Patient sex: M
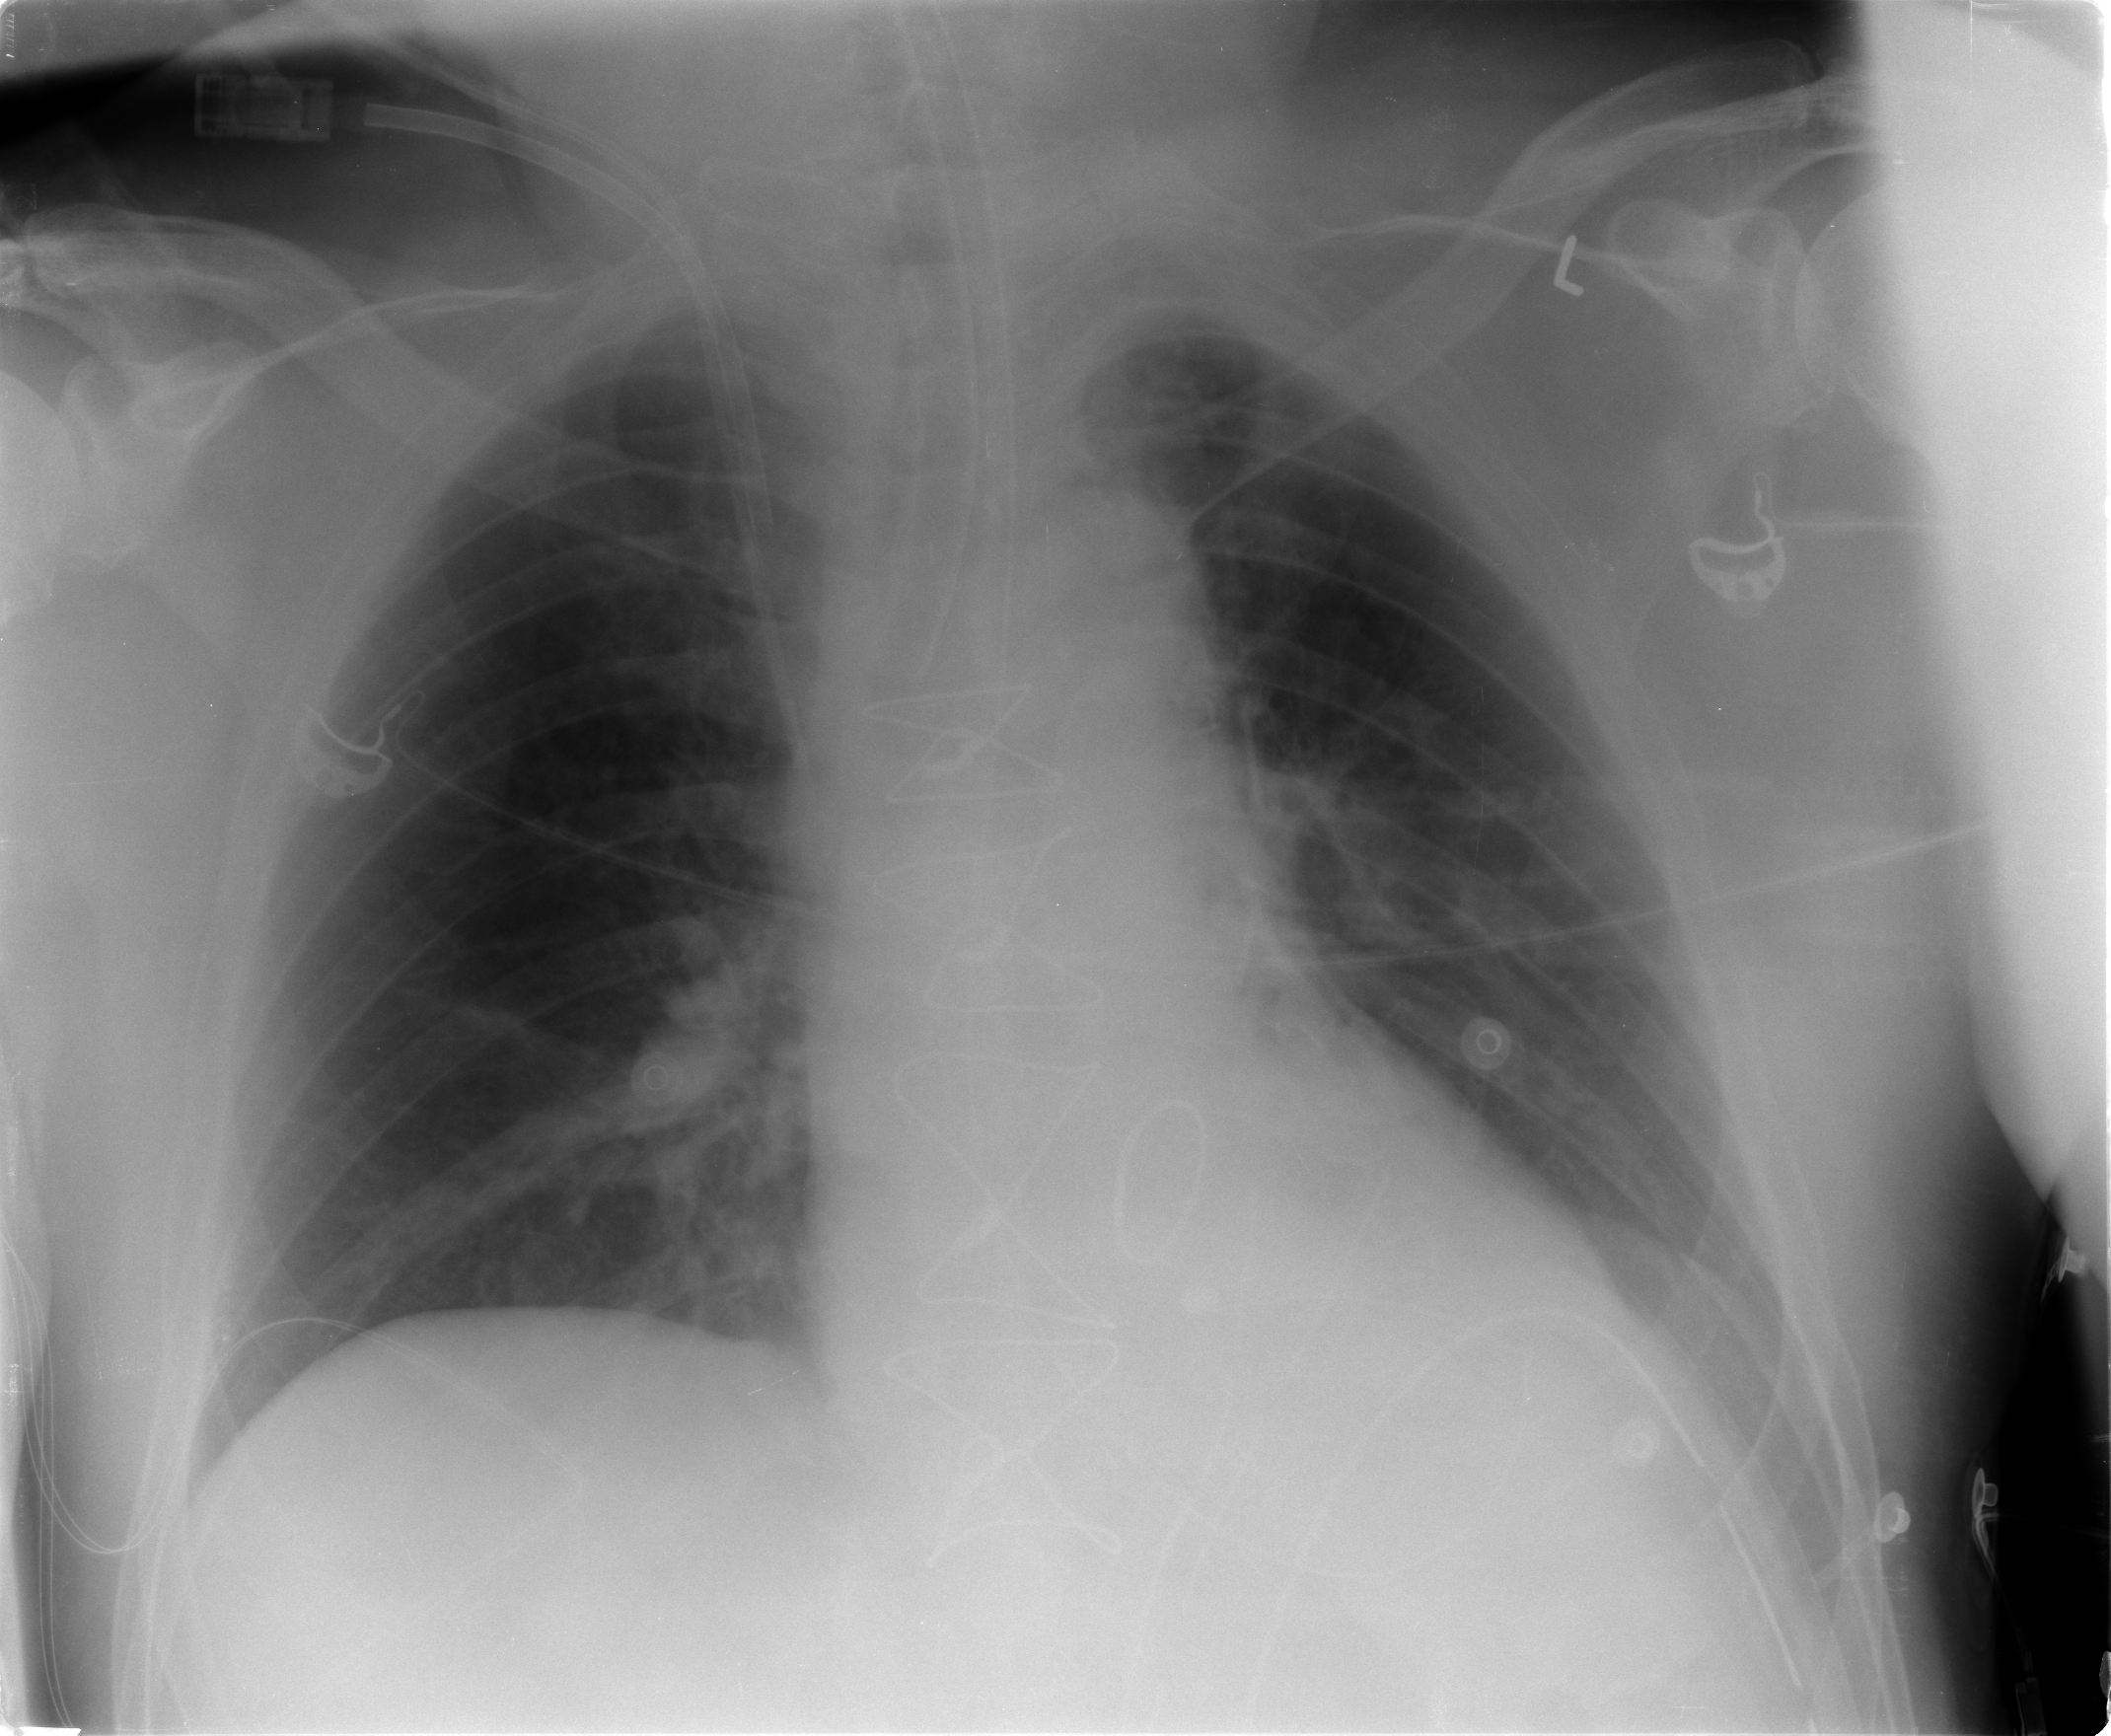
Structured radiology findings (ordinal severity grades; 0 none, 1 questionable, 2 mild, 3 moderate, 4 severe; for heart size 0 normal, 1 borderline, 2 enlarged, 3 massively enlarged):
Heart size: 0
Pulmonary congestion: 1
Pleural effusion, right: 0
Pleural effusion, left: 1
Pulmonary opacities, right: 1
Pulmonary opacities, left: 0
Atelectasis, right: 2
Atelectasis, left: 1